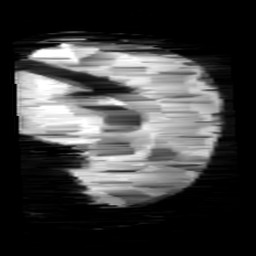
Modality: minIP
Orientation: sagittal
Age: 12
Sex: female
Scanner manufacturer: siemens
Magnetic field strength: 3 T
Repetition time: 0.027 s
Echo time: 0.02 s